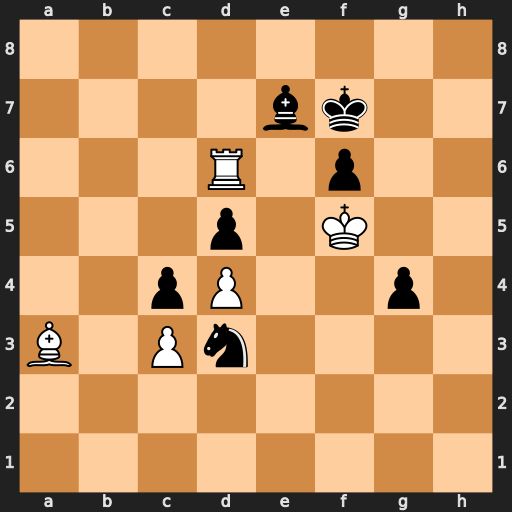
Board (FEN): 8/4bk2/3R1p2/3p1K2/2pP2p1/B1Pn4/8/8
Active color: w
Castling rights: -
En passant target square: -
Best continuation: Rd7 Ke8 Rxe7+